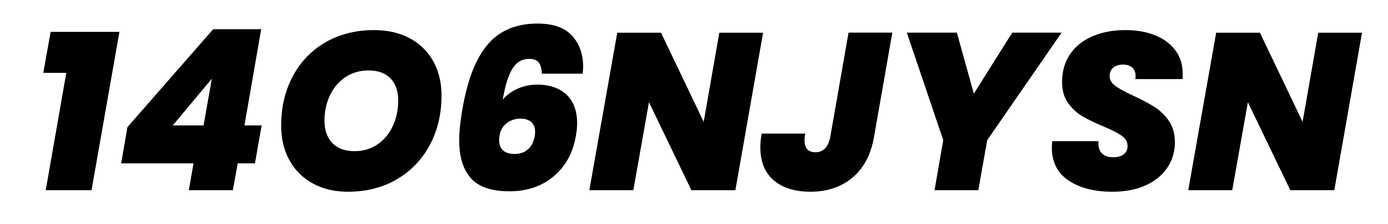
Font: Poppins-ExtraBoldItalic